Question: Using this example below, the x-axis series are not starting from the same x value. The x-axis will restart at 0 half way through.
'''
function createChart() {
$("#chart").kendoChart({
title: {
text: "Path"
},
categoryAxis: {
labels: {
step: 10,
format: "####"
},
},
valueAxis: {
reverse: true,
},
series: [{
type: "line",
field: "y",
categoryField: "x",
name: "Path1",
style: "smooth",
data: stats,
markers: {
visible: false
}
}, {
type: "line",
field: "y",
categoryField: "x",
name: "Path2",
style: "smooth",
data: stats2,
markers: {
visible: false
}
}],
});
}
'''

<URL>
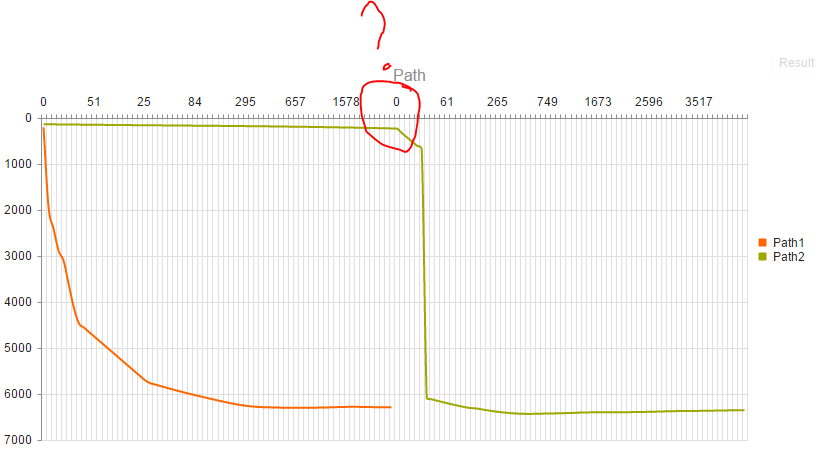
Answer: Here is the solution:
Rather than using type 'line', I should have used 'scatterLine' based on the following example <URL>
'''
seriesDefaults: {
type: "scatterLine"
},
'''
<URL>